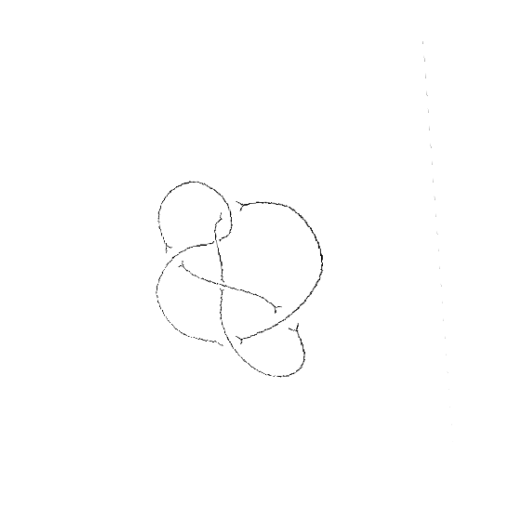
Crossing number: 6